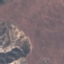
Land use / land cover: HerbaceousVegetation